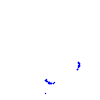
Particle: proton